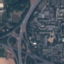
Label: Highway